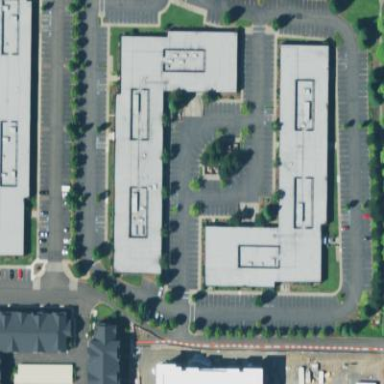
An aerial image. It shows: Office building.